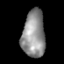
Tissue: prostate
Cell type: Epithelial cells
Senescence score: 0.32
Nuclear area (px): 1055
Mean DAPI intensity: 143.354